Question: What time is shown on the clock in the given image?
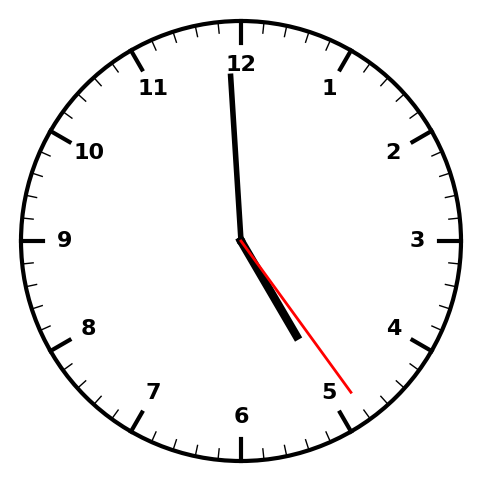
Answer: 04:59:24